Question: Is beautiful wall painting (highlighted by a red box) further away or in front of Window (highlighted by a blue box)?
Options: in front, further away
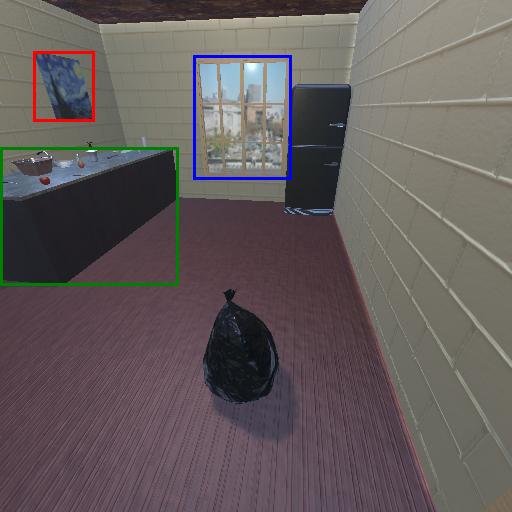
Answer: in front